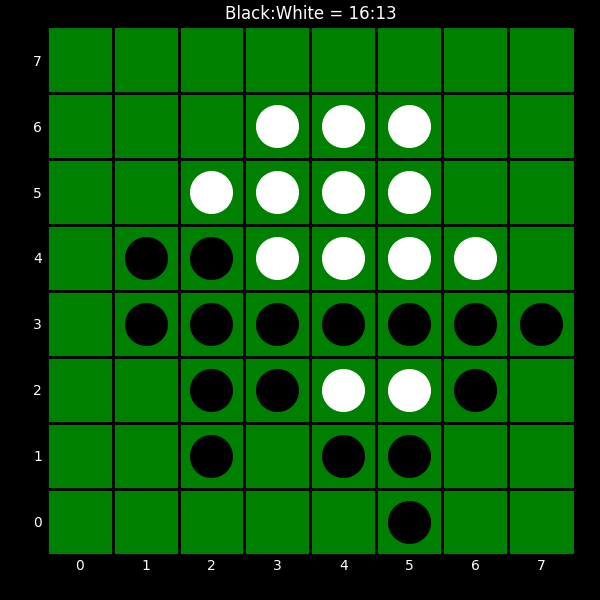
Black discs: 16
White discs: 13